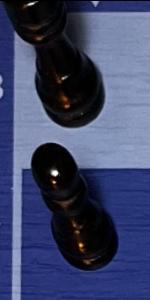
Label: Pawn_Black